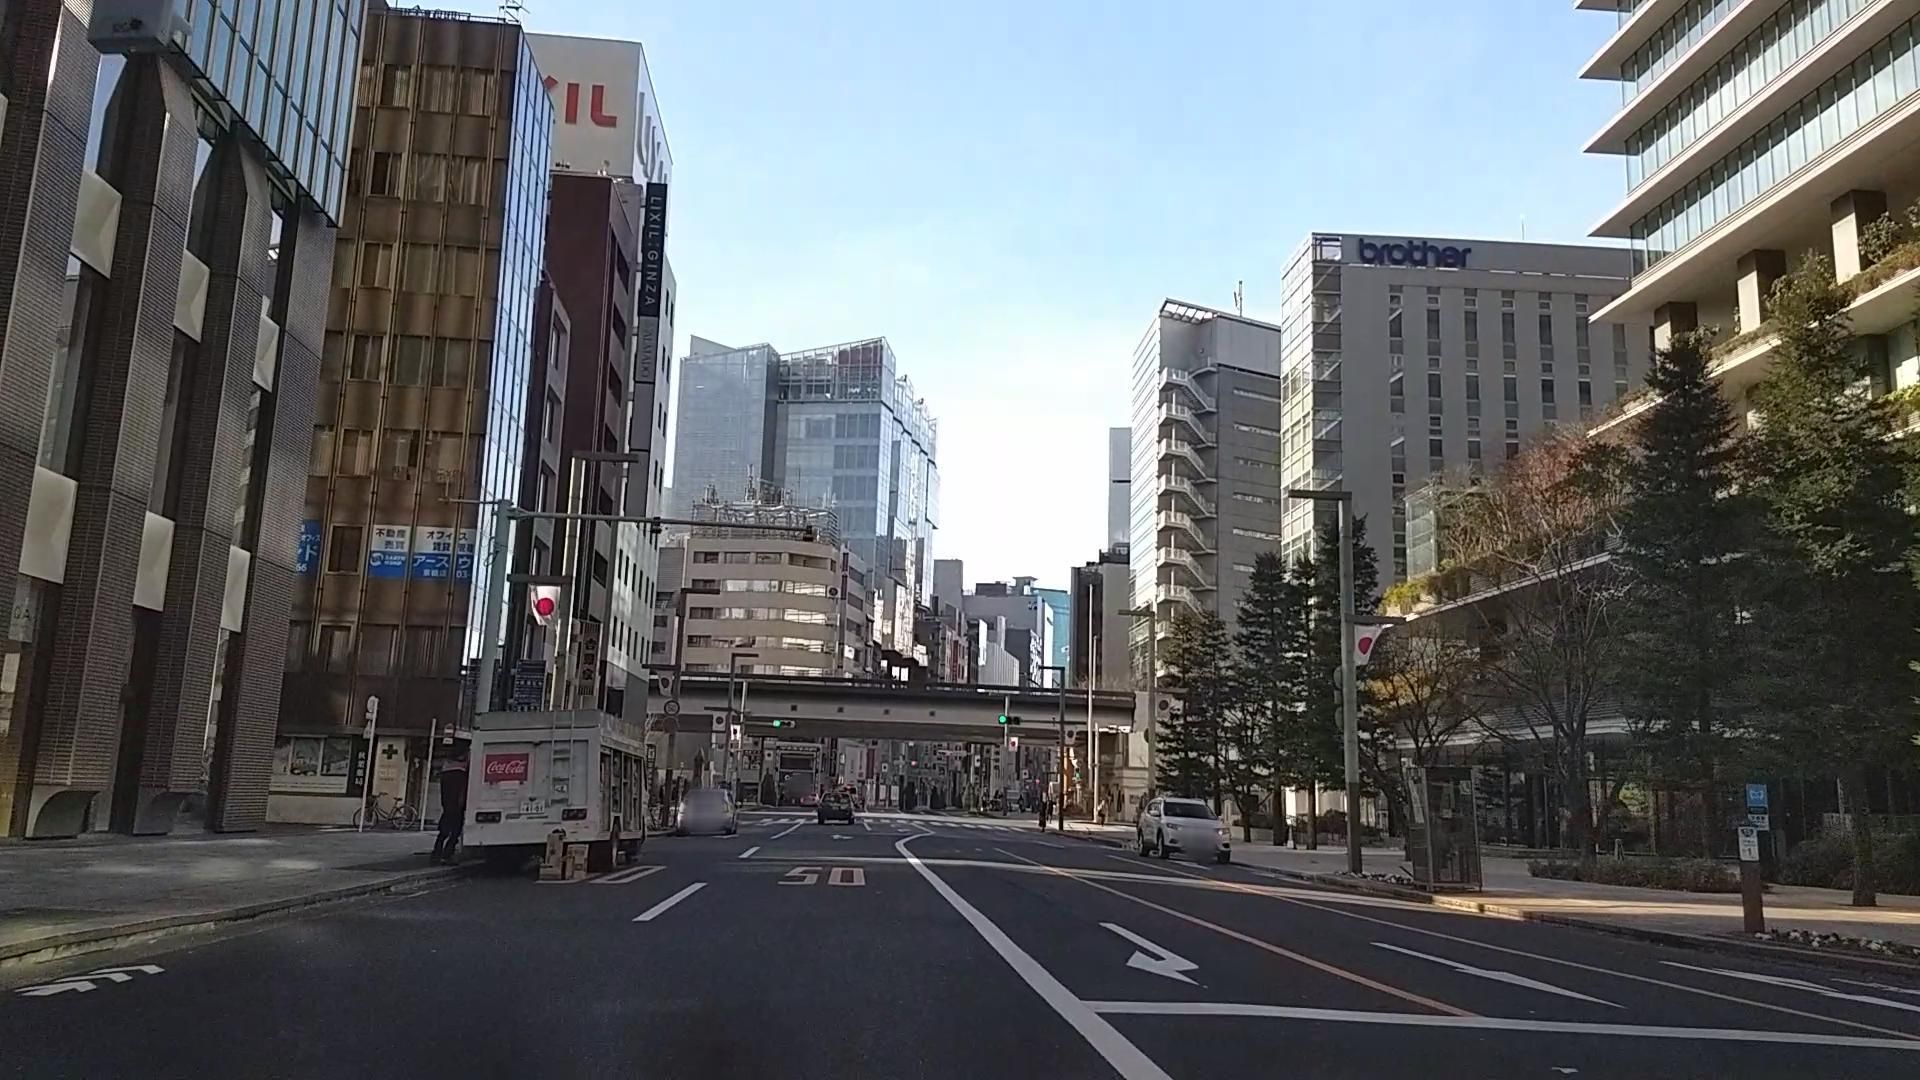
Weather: clear
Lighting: day
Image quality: good
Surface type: driving surface
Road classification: footway
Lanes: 2
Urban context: urban centre
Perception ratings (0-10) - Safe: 7.34, Lively: 9.07, Beautiful: 8.74, Boring: 0.95, Depressing: 2.03, Wealthy: 9.08